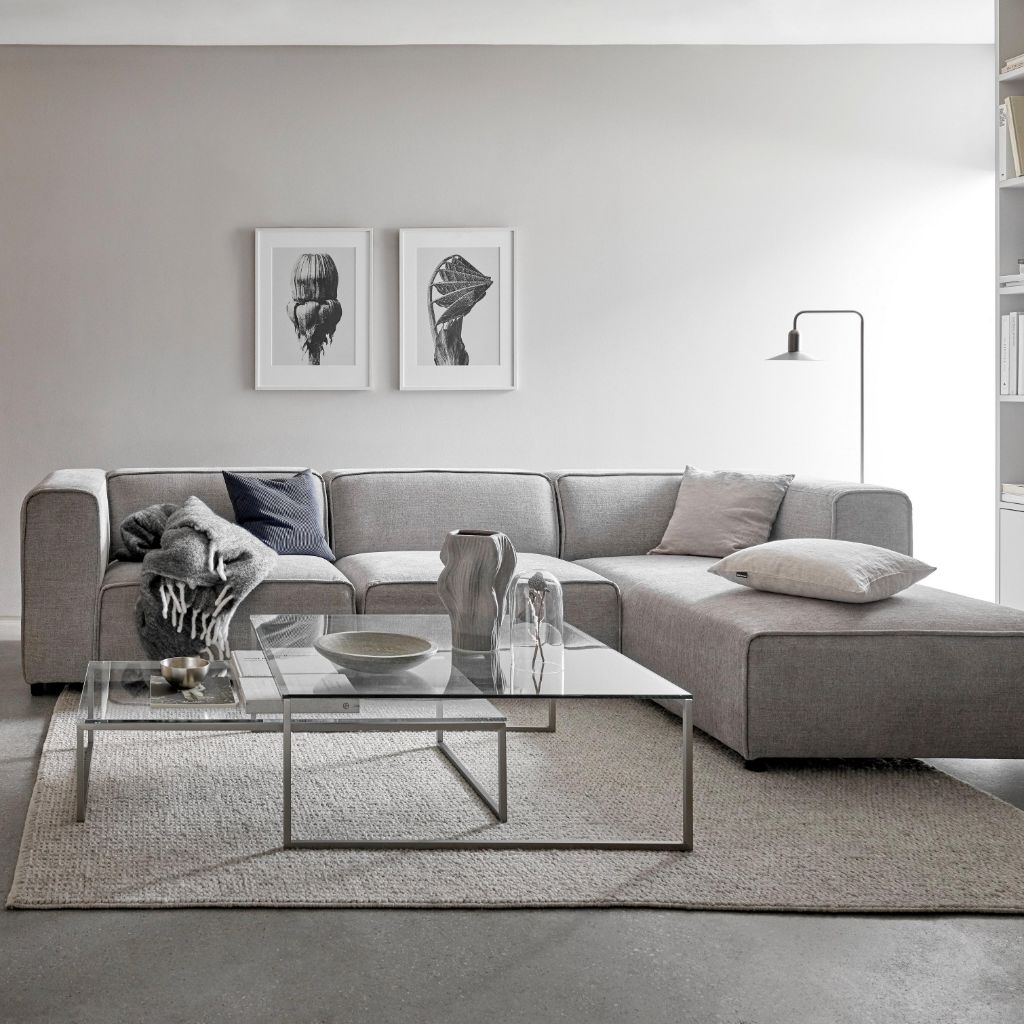
living room, gray fabric sectional sofa, modern, gray paint wallpaper, with solid pattern, gray concrete flooring, with smooth pattern